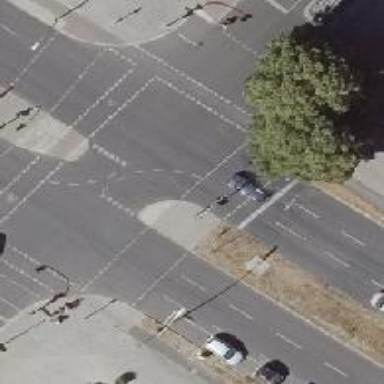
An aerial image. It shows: Residential road with asphalt surface. There is separate cycle track on the right and sidewalks on both sides.